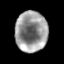
Tissue: skin
Cell type: T cells
Senescence score: 0.8241
Nuclear area (px): 1275
Mean DAPI intensity: 150.83